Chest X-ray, AP view. Patient: 14 years old, sex F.
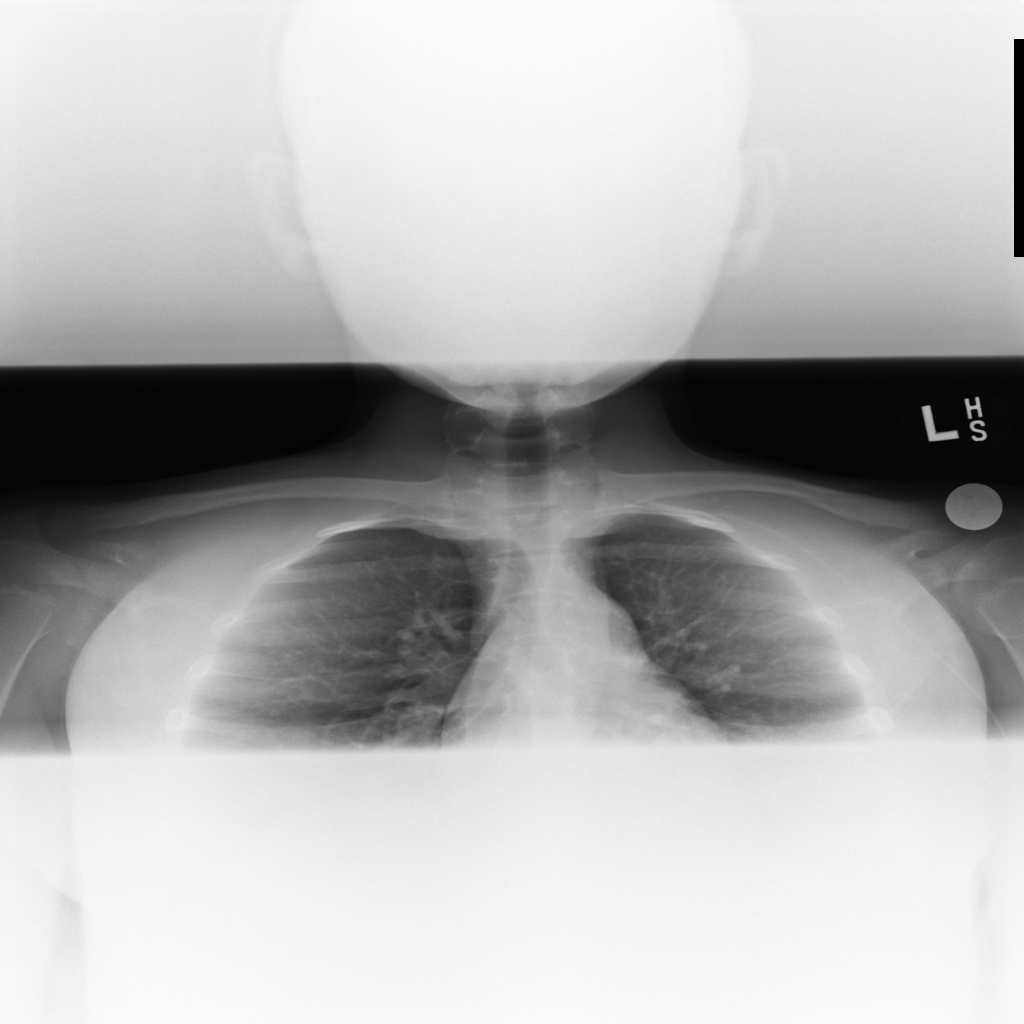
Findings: No Finding